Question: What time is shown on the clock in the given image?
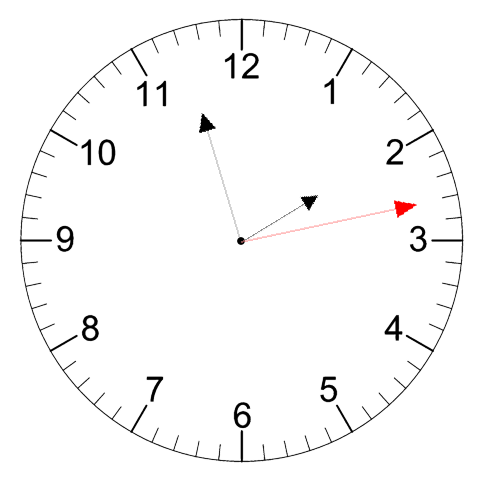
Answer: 01:57:13